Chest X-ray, PA view. Patient: 77 years old, sex M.
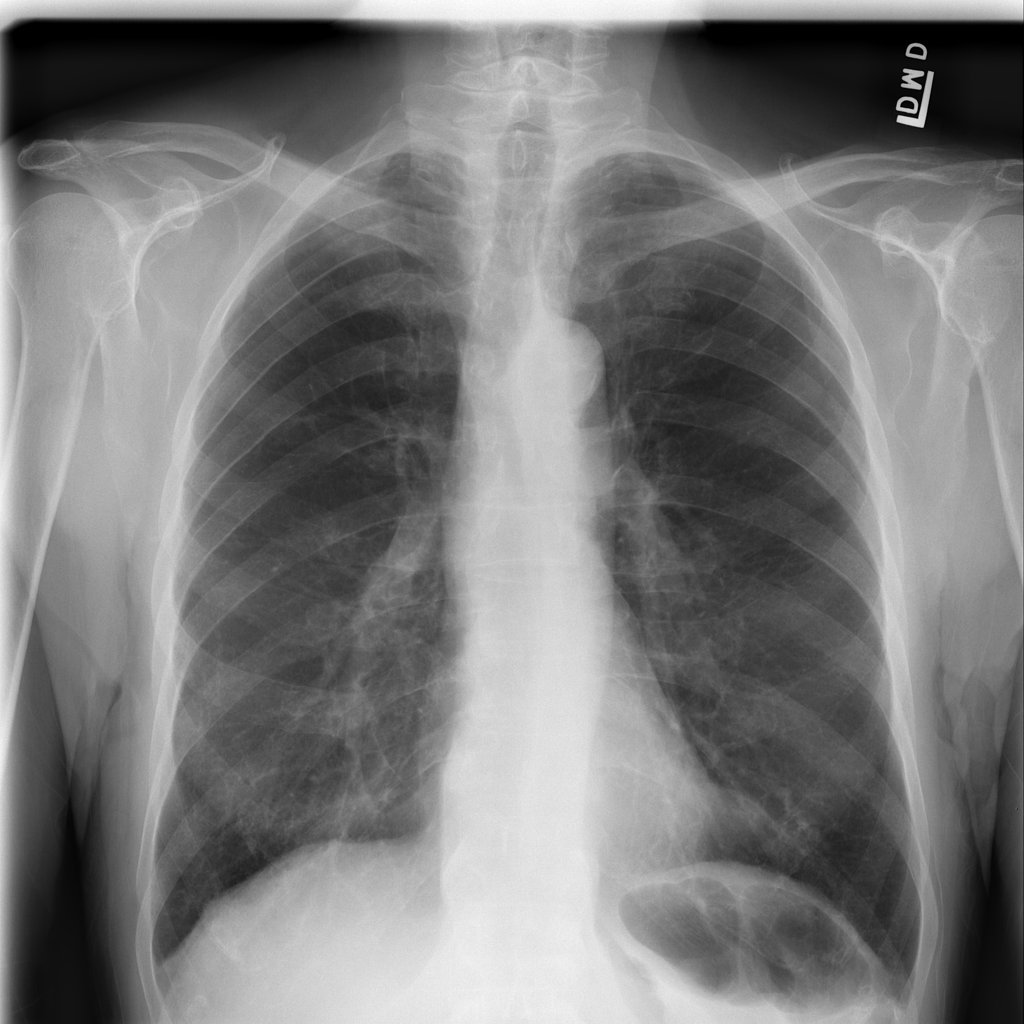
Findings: Emphysema